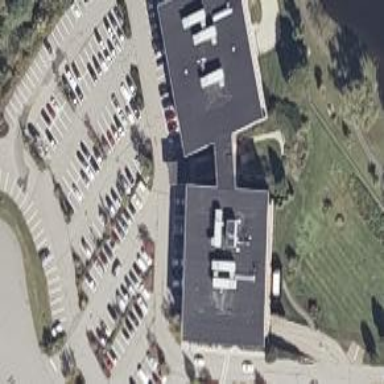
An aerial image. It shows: Medical building.